Field crop: maize
Growth stage: 2
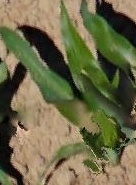
Species: maize